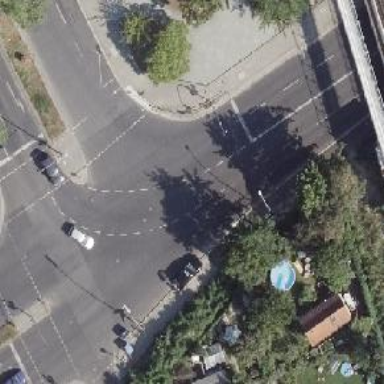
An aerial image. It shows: Road with traffic signals.